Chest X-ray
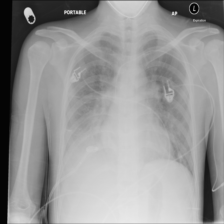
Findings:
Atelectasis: negative
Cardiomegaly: negative
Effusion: positive
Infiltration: positive
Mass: negative
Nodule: negative
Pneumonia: negative
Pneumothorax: negative
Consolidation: negative
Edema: negative
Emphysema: negative
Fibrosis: negative
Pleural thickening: negative
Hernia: negative